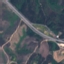
Label: Highway